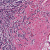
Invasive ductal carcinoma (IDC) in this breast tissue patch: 1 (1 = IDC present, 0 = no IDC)